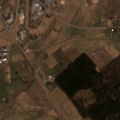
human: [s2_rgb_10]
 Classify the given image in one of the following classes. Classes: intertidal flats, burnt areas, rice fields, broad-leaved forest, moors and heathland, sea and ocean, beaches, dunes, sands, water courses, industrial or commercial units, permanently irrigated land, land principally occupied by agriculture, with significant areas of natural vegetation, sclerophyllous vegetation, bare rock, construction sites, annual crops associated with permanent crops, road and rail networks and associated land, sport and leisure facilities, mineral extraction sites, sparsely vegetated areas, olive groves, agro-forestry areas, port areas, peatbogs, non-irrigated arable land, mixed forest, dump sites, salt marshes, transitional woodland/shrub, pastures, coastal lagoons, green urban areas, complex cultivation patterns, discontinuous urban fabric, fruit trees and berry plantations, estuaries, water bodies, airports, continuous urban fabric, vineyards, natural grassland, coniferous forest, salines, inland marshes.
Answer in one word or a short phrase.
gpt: discontinuous urban fabric, industrial or commercial units, non-irrigated arable land, pastures, complex cultivation patterns, coniferous forest